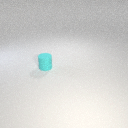
small cyan rubber cylinder